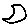
Label: moon